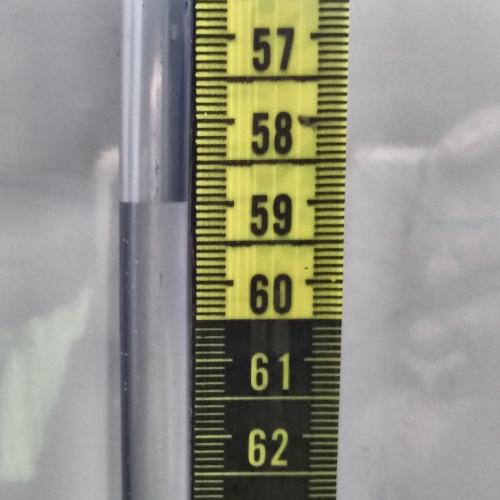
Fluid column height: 59.0 cm